Interaction volume radius: 10 \u00c5
Interaction volume height: 30 \u00c5
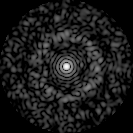
Disorder parameter: 0.8499